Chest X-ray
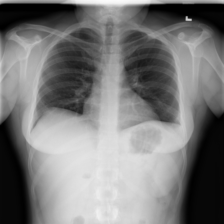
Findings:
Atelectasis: negative
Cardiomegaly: negative
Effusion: negative
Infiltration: negative
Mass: negative
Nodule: negative
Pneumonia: negative
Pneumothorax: negative
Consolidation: negative
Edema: negative
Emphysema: negative
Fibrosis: negative
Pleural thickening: negative
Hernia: negative